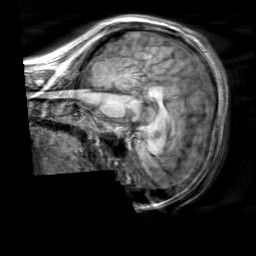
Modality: T1w
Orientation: sagittal
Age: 20
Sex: female
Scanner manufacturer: siemens
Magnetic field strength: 3 T
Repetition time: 2.3 s
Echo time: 0.00303 s